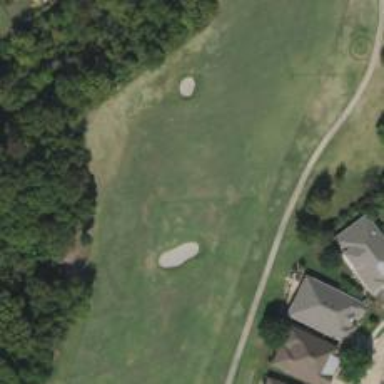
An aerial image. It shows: View of golf hole.